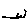
Label: line